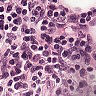
Metastatic tissue present: no